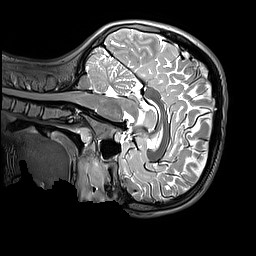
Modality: T2w
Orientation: sagittal
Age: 12
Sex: female
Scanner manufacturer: siemens
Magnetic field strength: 3 T
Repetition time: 3.2 s
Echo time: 0.408 s